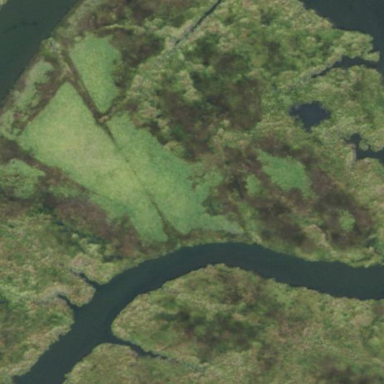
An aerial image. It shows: Marsh wetland.